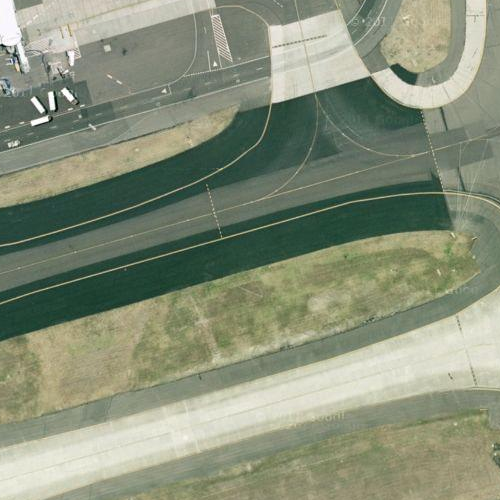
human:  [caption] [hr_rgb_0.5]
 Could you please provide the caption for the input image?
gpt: This is a runway with many marking lines on it while some lawns beside .

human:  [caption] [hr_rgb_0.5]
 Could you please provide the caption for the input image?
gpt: A runway with some marking lines on it while some lawns beside .

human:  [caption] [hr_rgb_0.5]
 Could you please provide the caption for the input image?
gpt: There are some marking lines in the runway while some lawns beside .

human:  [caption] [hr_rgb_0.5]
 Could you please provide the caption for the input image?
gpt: A runway with many marking lines on it while some lawns beside .

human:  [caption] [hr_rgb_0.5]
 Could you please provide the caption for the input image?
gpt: Some marking lines are in the runway while some lawns beside .